Interaction volume radius: 5 \u00c5
Interaction volume height: 20 \u00c5
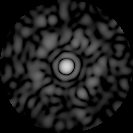
Disorder parameter: 0.8223